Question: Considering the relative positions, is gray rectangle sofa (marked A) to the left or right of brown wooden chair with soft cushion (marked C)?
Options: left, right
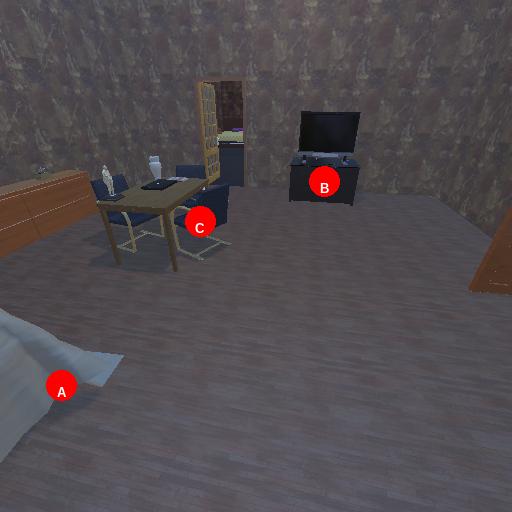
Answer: left